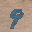
Label: 9